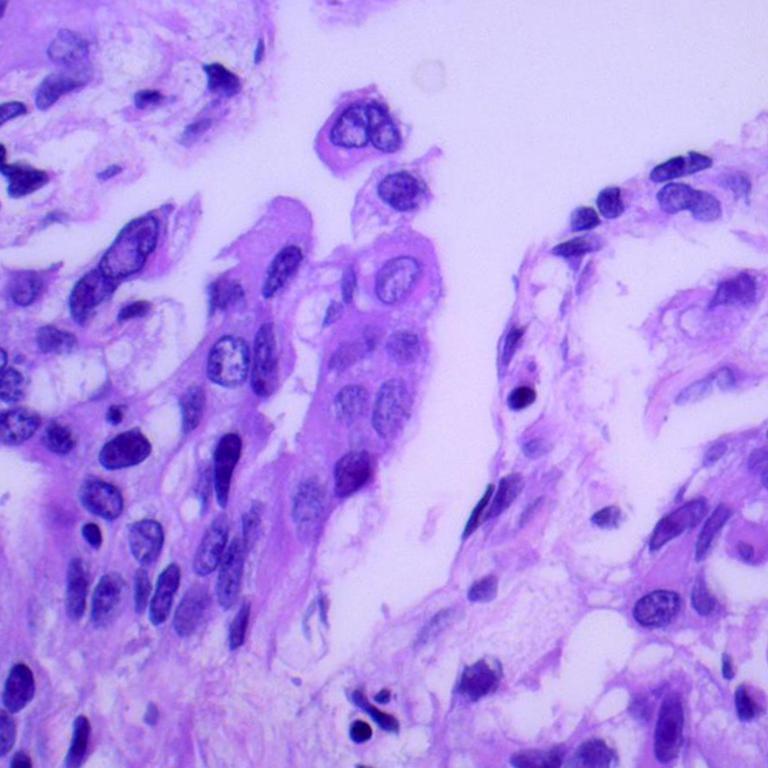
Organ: lung
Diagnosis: adenocarcinomas